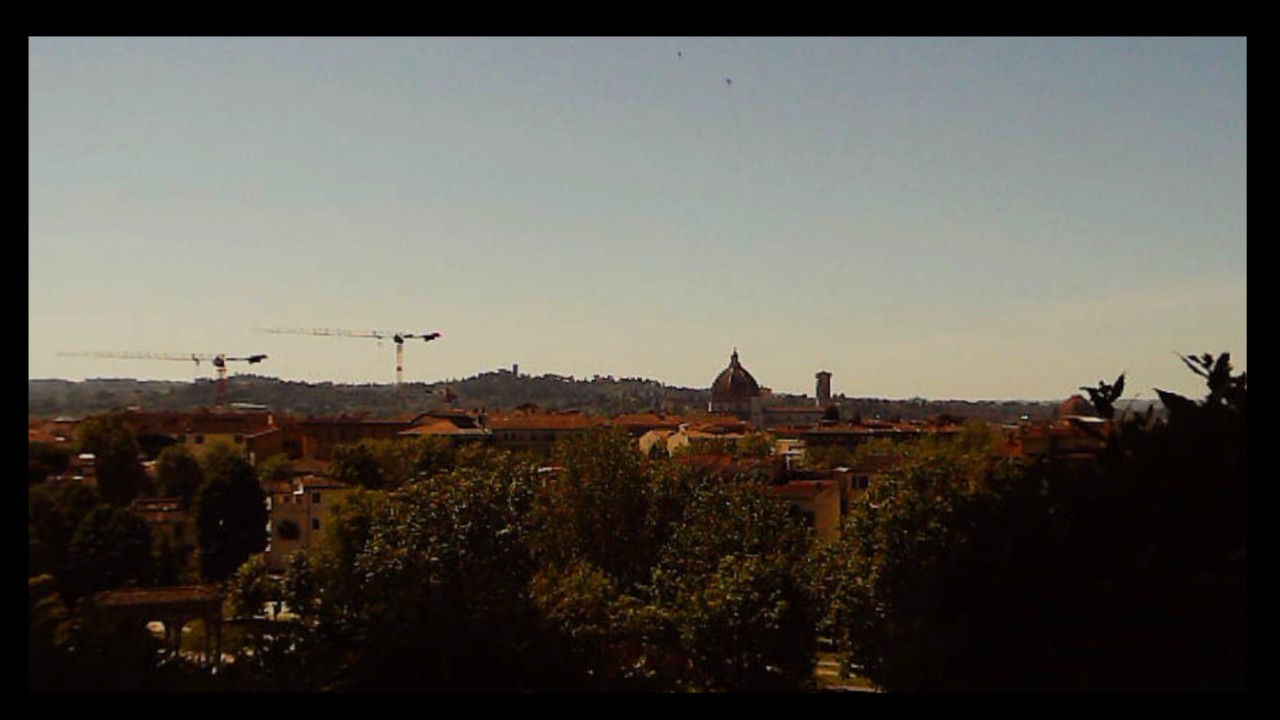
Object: DarwinFPV cineape20